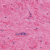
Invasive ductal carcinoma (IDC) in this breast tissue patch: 0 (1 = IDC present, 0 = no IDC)